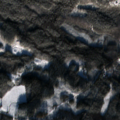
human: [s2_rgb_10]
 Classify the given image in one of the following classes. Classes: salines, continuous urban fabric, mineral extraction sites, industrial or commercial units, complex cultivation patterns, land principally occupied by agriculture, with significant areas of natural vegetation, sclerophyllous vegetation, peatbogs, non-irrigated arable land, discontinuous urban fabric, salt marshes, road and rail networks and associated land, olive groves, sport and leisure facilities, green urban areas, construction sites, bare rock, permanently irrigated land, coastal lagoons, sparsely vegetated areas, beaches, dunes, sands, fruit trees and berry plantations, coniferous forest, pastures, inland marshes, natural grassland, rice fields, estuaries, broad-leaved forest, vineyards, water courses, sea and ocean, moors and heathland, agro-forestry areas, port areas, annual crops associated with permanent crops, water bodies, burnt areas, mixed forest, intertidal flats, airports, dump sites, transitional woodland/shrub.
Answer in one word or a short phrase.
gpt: coniferous forest, mixed forest